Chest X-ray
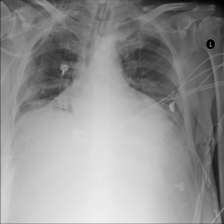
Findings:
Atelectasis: positive
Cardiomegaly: negative
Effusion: positive
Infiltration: negative
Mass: negative
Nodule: negative
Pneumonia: negative
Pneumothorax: negative
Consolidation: negative
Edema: negative
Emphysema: negative
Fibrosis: negative
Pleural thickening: negative
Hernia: negative